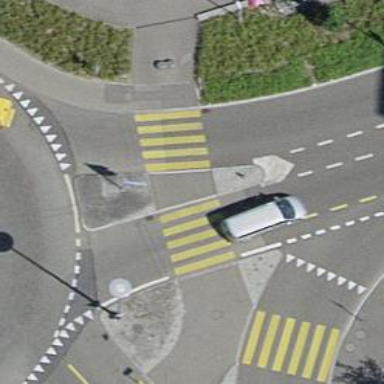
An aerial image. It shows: Kerb barrier.